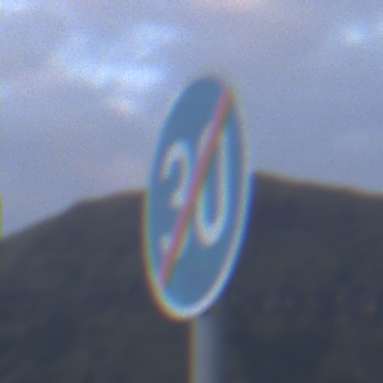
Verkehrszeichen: EndeMindestgeschwindigkeit
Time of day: SunriseSunset
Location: Outdoor (Nature)
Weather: PartlyCloudy
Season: NotSpecified
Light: Natural